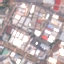
Land use / land cover class: Industrial